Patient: sex F, age 56
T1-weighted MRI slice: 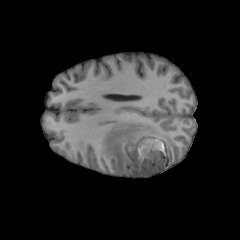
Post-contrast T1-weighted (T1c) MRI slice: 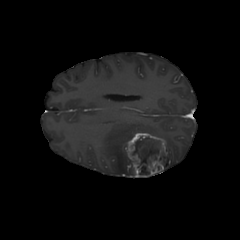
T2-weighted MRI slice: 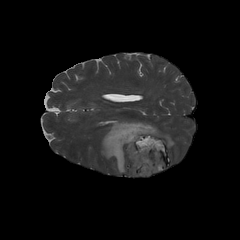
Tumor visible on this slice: yes
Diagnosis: Glioblastoma, IDH-wildtype
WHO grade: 4